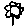
Label: flower